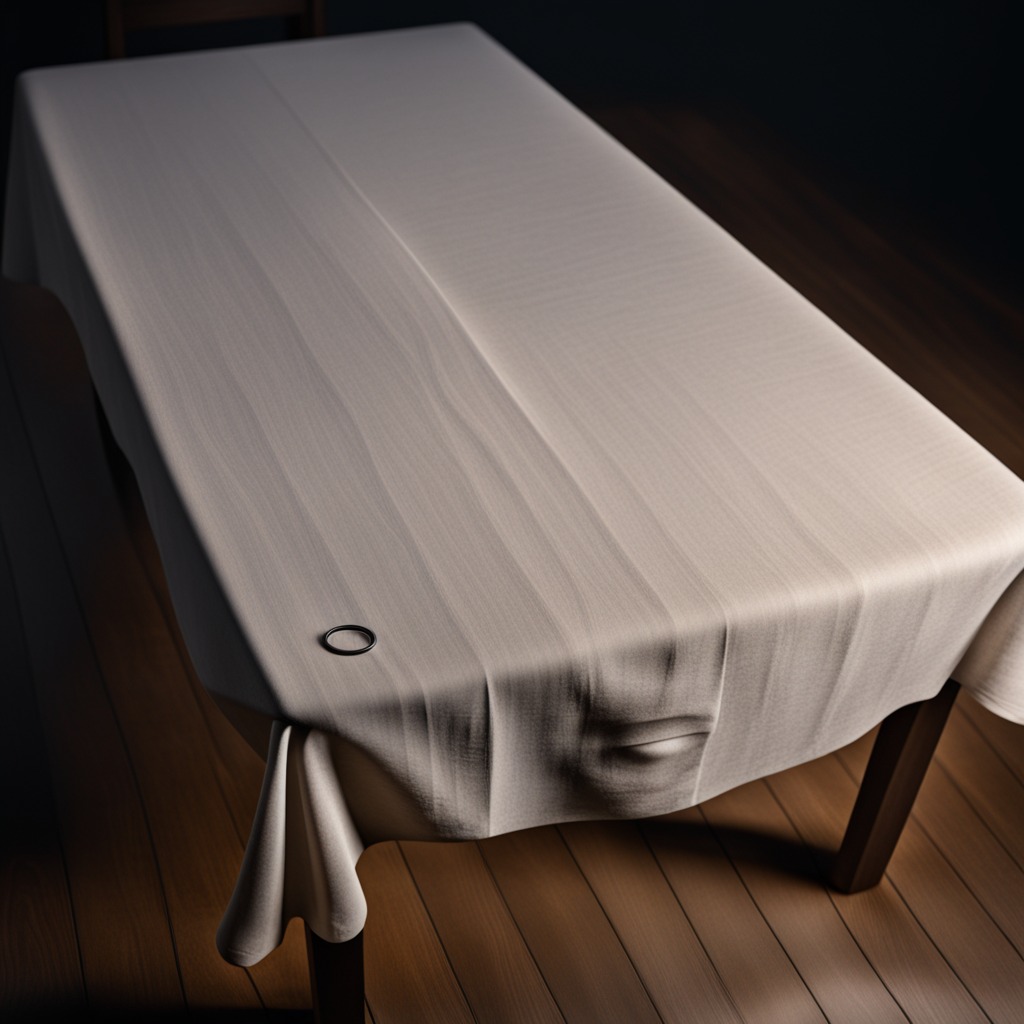
A rubber O-ring lying on a wooden table inside a workshop at night dim ambient light soft shadows worn but beneath the cloth